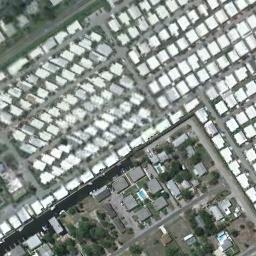
Label: residential